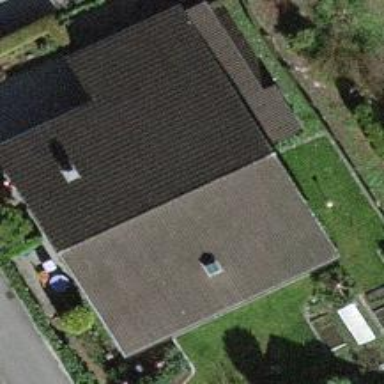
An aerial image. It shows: Detached building.